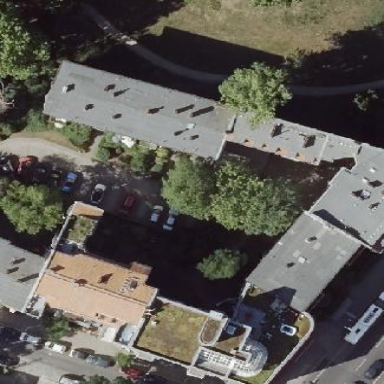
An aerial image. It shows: Parking area with paving stones.